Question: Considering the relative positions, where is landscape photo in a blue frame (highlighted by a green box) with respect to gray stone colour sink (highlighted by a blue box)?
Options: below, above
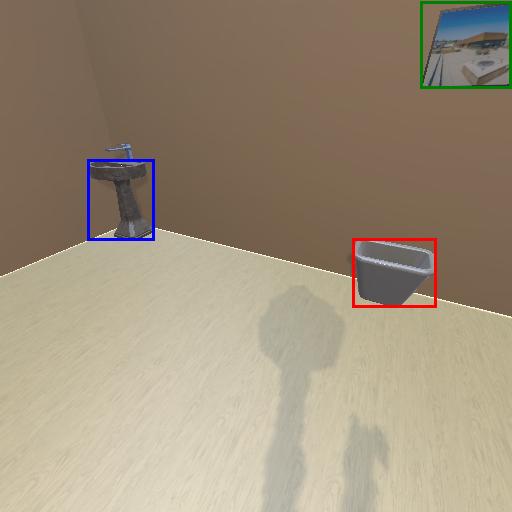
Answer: below